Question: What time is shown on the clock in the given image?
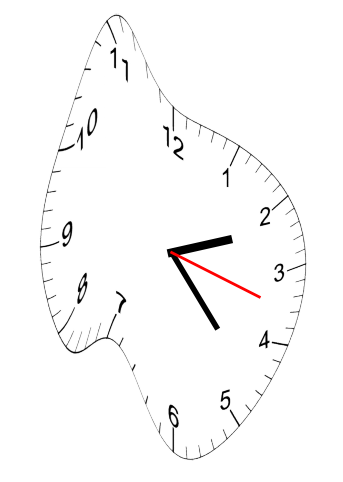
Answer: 02:23:18